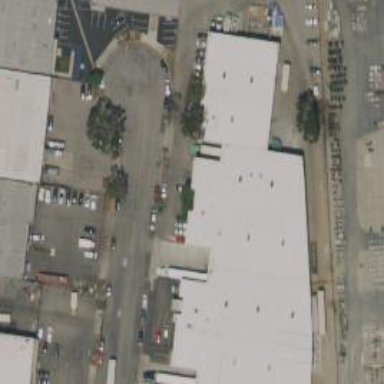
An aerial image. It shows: Warehouse building.